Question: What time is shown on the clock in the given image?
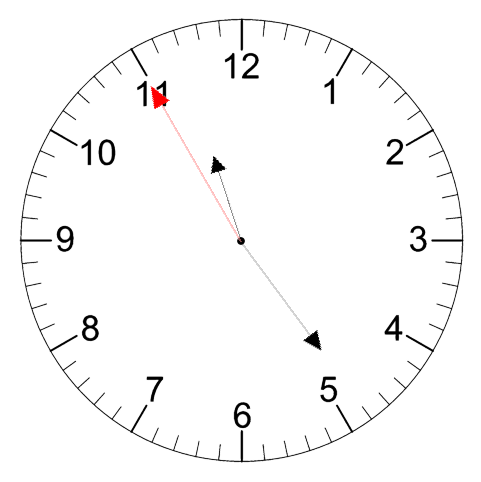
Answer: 11:23:55